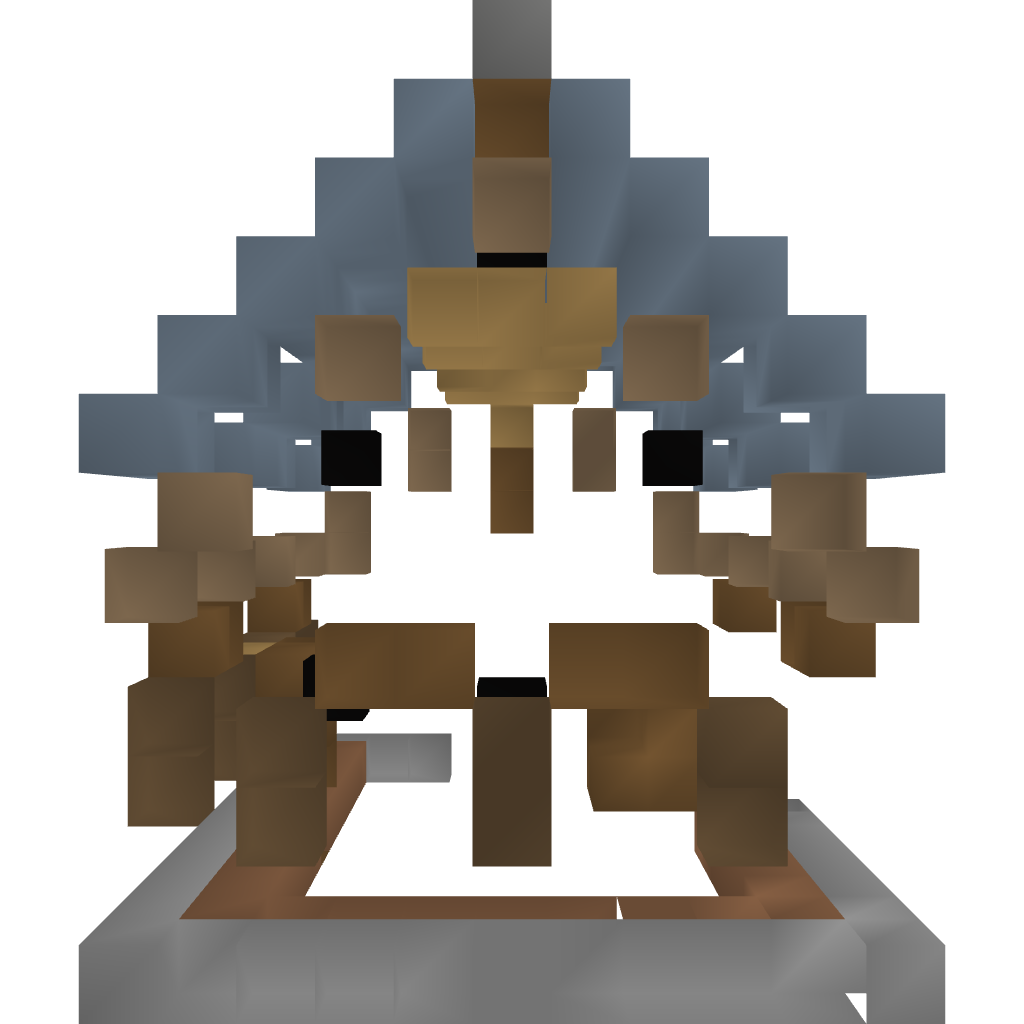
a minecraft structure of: house1